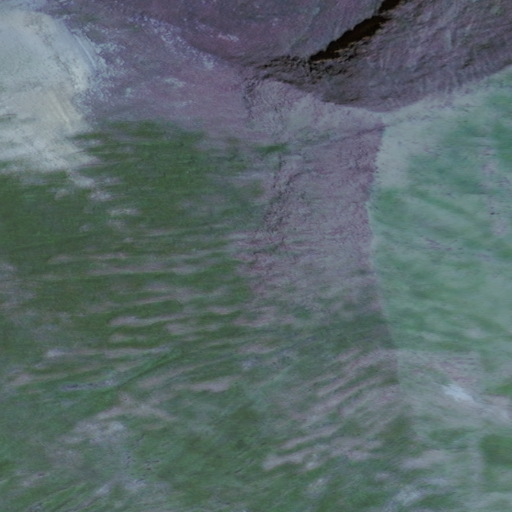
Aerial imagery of mountain in Alaska named Mount Tum Tum containing only unknown